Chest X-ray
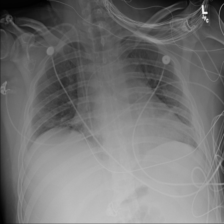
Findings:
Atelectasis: negative
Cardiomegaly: negative
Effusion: negative
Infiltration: negative
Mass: negative
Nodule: negative
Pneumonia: negative
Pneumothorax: negative
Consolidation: negative
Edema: negative
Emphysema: negative
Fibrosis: negative
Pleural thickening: negative
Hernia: negative